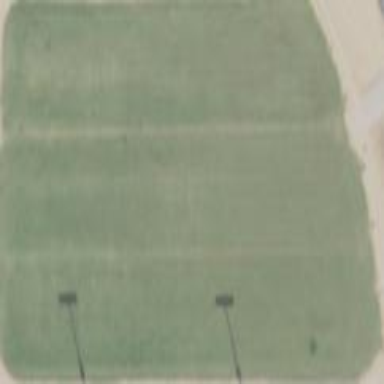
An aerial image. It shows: Multi-sport pitch with grass surface for leisure land activities.